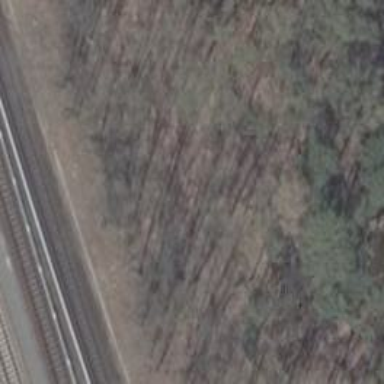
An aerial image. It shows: Dirt track with grade 4 track type.